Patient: sex F, age 71
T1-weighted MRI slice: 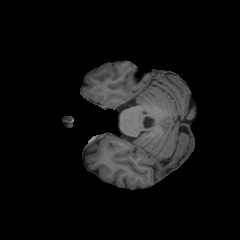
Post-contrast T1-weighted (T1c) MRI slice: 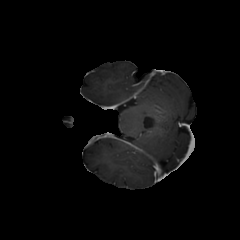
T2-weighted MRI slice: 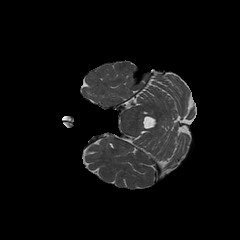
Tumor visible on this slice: no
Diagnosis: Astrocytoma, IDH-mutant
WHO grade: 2